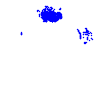
Particle: electron